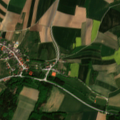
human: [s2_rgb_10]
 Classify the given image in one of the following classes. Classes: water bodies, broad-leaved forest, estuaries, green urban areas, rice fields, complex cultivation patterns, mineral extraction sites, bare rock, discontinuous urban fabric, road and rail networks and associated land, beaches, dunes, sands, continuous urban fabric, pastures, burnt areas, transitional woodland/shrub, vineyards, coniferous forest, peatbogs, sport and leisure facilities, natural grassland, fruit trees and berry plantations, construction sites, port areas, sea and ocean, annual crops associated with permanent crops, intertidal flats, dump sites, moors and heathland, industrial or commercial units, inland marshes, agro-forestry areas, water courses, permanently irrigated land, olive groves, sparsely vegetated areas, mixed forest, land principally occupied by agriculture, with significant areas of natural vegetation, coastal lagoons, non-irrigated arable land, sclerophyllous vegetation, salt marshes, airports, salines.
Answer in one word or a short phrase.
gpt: non-irrigated arable land, complex cultivation patterns, coniferous forest